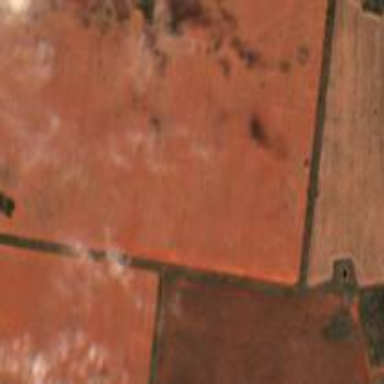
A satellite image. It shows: Farmland used for growing crops.